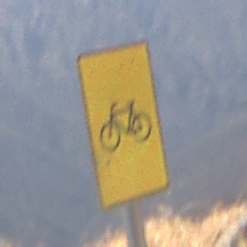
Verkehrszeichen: RadverkehrOhnePfeilsymbol
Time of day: Midday
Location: Outdoor (Nature)
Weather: Clear
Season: NotSpecified
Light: Natural